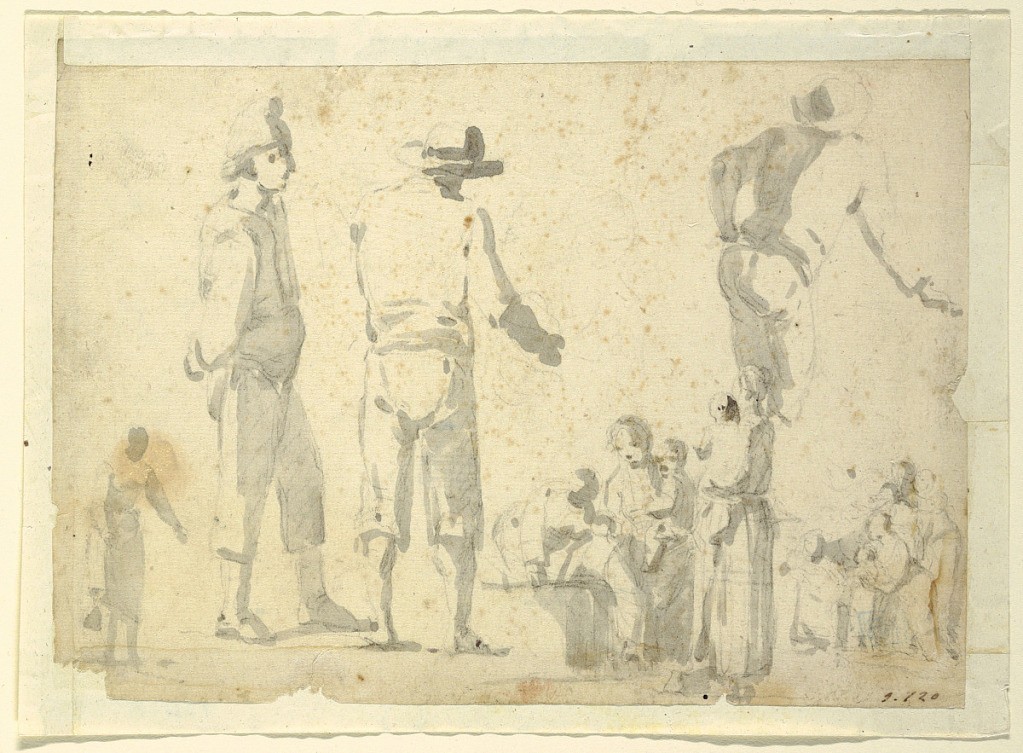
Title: Figural Studies
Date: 1635–1650
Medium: Black chalk, brush and wash on paper
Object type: Drawing
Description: Three large studies of standing men. Below, smaller figures of women and children